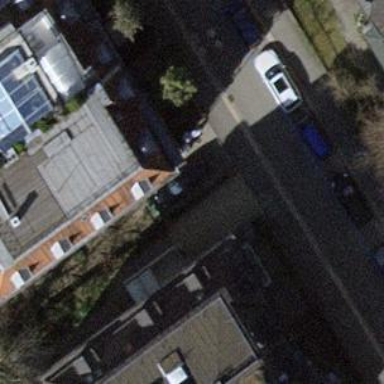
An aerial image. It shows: Building with mansard roof design.